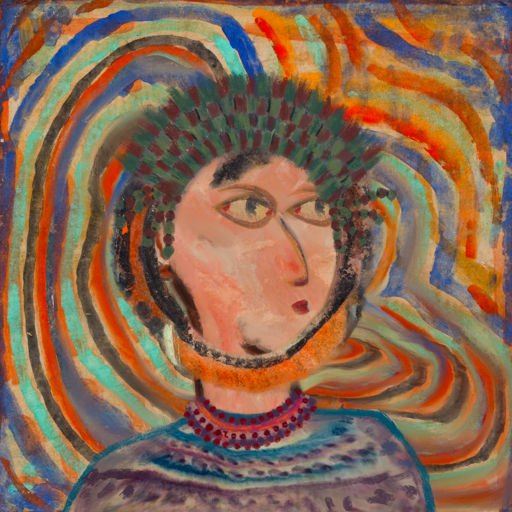
Background: Sisters, Head And Neck Side: Roy_Bahadur, Face Side: GypsyMother, Bust: HillGirl, Hair Side: Childish, Head Accessory: After_Raid_Crown, Second Necklace: Blank, Necklace: Roy_Bahadur, Baby: Blank